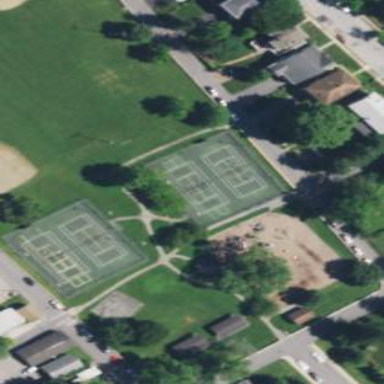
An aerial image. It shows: Tennis court on pitch.